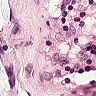
Metastatic tissue present: no